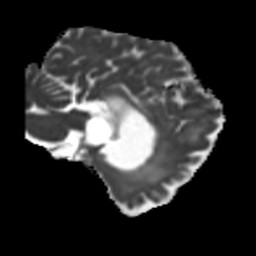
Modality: MD
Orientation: sagittal
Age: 65
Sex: female
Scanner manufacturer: siemens
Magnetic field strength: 3 T
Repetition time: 5.25 s
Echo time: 0.08 s